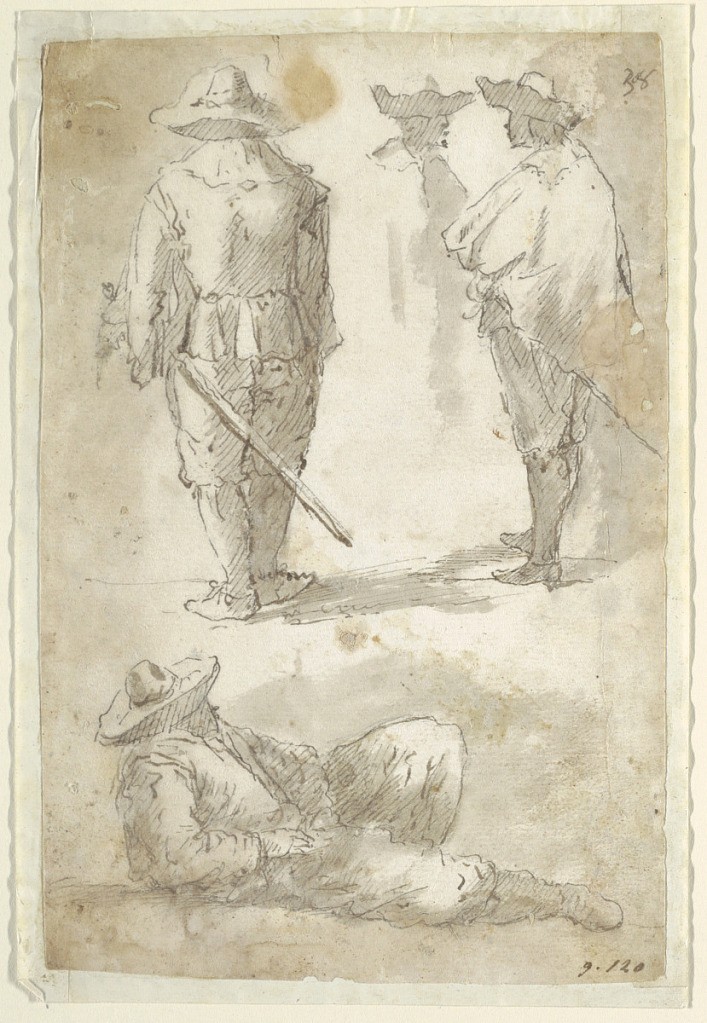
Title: Figural Studies of Soldiers
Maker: Domenico Gargiulo, called Micco Spadaro, Italian, 1609 - 1675
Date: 1630–40
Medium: Black chalk, pen and ink, brush and watercolor on paper
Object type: Drawing
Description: At top, two standing men with brimmed hats and swords, seen from behind. Between them, the bust of a third. Below, a reclining figure facing right.